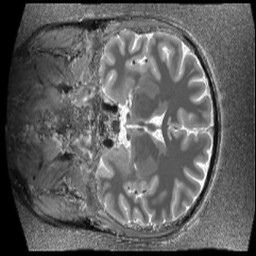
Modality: T1map
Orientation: coronal
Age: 26
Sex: female
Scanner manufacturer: siemens
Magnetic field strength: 6.98 T
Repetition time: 6 s
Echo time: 0.00283 s